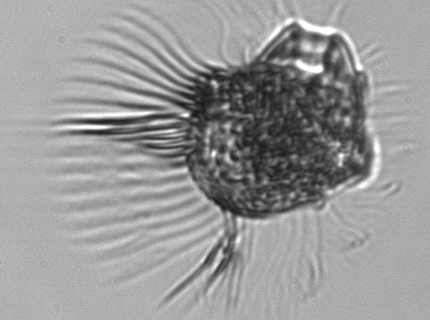
Label: Pelagostrobilidium